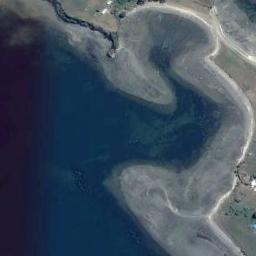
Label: beach